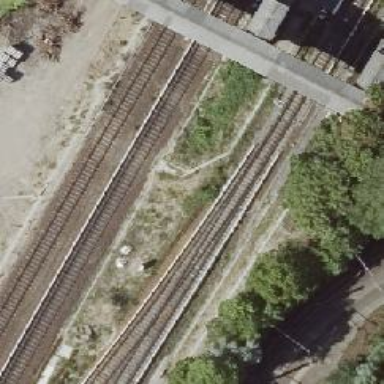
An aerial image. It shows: Railway switch with the turnout pointing to the right.